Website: bh-photo
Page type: store-pickup
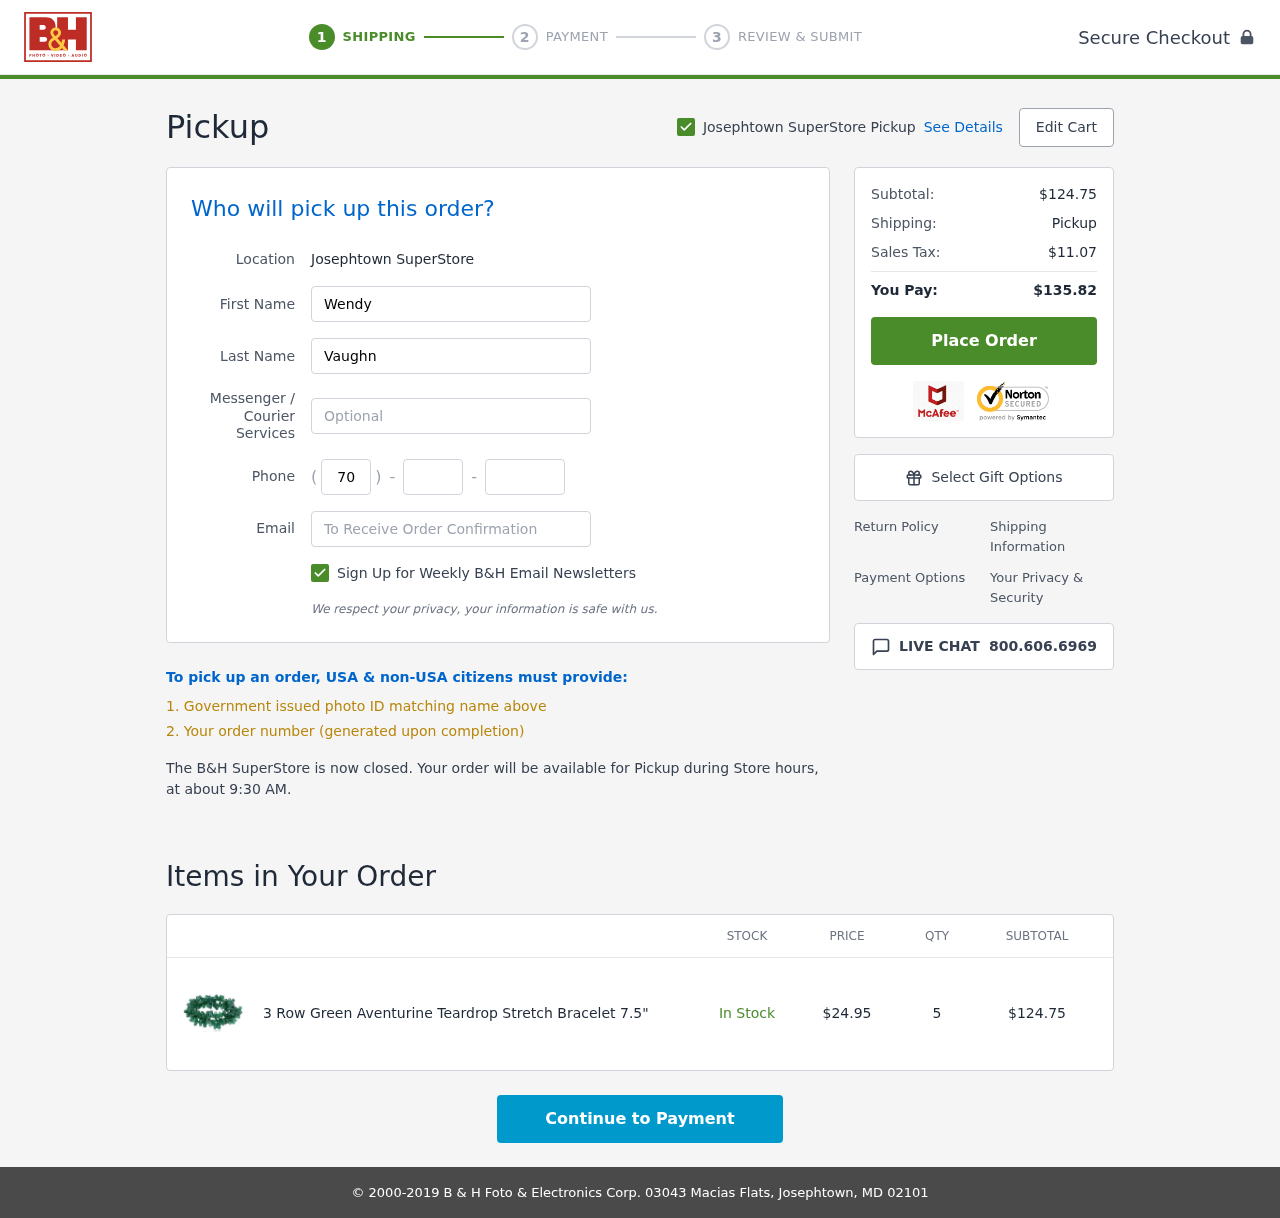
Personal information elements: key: PII_EMAIL
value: wendyvaughn@gmail.com
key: PII_FIRSTNAME
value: Wendy
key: PII_LASTNAME
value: Vaughn
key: PII_LOCATION1_CITY
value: Josephtown SuperStore Pickup
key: PII_LOCATION1_CITY
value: Josephtown SuperStore
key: PII_PHONE_AREA
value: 703
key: PII_PHONE_PREFIX
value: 875
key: PII_PHONE_SUFFIX
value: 7630
Product elements: key: PRODUCT1_NAME
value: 3 Row Green Aventurine Teardrop Stretch Bracelet 7.5"
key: PRODUCT1_PRICE
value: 24.95
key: PRODUCT1_QUANTITY
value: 5
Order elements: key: ORDER_SUBTOTAL
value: $124.75
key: ORDER_TAX
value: $11.07
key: ORDER_TOTAL
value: $135.82